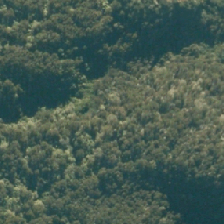
Land cover: broadleaved_indigenous_hardwood